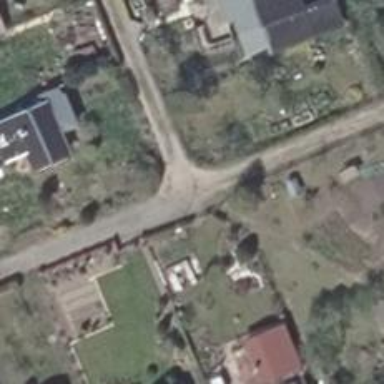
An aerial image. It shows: Alleyway designated as service road.